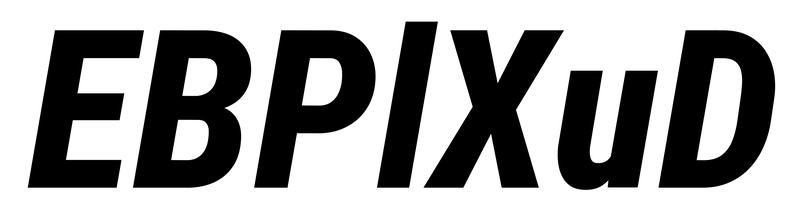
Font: Roboto-Italic_Condensed_ExtraBold_Italic